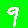
Digit: 9